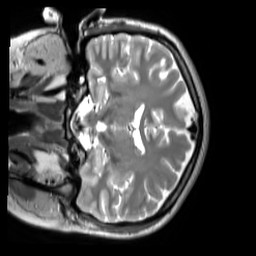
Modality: T2w
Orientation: coronal
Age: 24
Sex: female
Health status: ill
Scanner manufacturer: siemens
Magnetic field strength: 3 T
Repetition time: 2.8 s
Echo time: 0.326 s